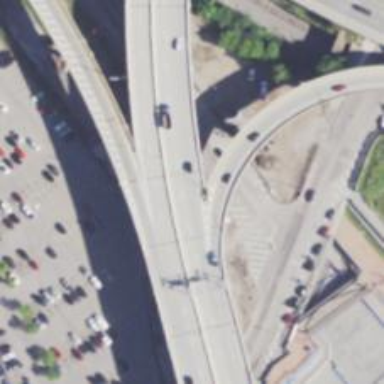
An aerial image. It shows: Viaduct bridge on asphalt motorway.